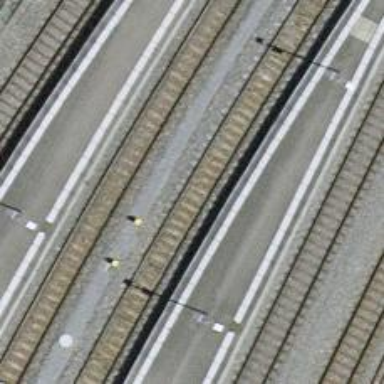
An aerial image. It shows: Single-track railway siding with electrified contact lines.